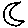
Label: moon